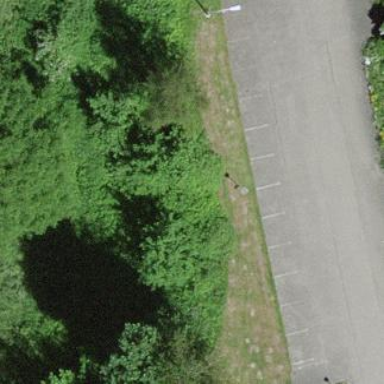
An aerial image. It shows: Parking area with asphalt surface.